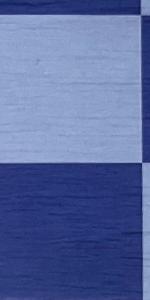
Label: Empty